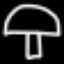
Label: mushroom